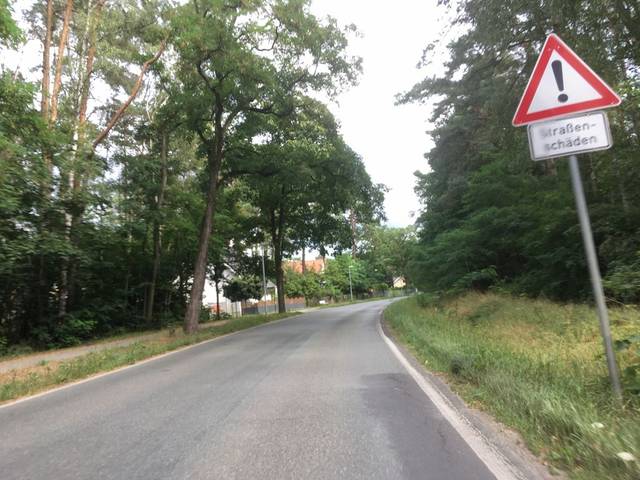
Region: Germany
Coordinates: 52.359, 13.683